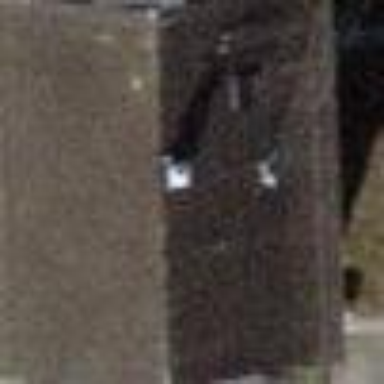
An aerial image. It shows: Building with pitched roof.